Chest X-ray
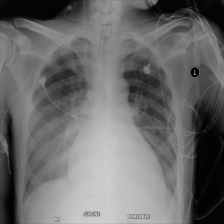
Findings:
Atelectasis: negative
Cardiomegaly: positive
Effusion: positive
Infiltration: positive
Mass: negative
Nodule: negative
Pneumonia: negative
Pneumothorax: negative
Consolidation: negative
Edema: positive
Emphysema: negative
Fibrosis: negative
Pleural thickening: negative
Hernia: negative